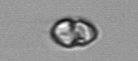
Label: Dinophyceae